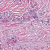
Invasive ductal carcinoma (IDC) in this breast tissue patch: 1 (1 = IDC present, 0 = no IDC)